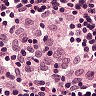
Metastatic tissue present: no